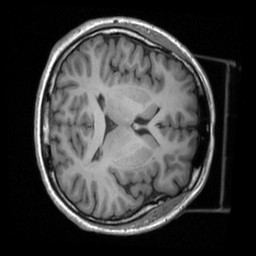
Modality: T1w
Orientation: axial
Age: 20
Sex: female
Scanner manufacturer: siemens
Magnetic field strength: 3 T
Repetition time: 1.9 s
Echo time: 0.00226 s